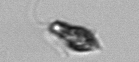
Label: Euglena